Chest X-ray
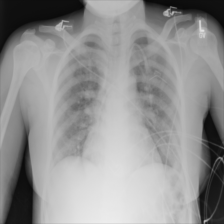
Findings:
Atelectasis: negative
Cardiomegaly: negative
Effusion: negative
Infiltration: negative
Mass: negative
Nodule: negative
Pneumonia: negative
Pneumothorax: negative
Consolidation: negative
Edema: negative
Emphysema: negative
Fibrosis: negative
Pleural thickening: negative
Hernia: negative